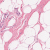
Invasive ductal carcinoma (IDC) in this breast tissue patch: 0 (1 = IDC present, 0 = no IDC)